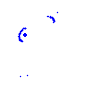
Particle: kaon